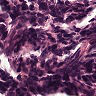
Metastatic tissue present: no